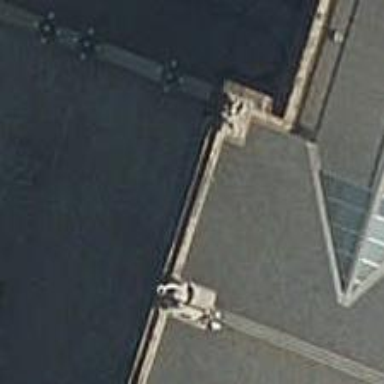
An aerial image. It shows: Statue is seen in the image.